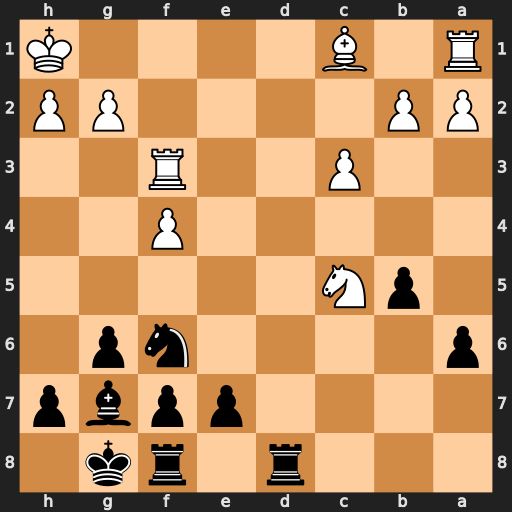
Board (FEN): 3r1rk1/4ppbp/p4np1/1pN5/5P2/2P2R2/PP4PP/R1B4K
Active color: b
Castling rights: -
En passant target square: -
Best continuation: Rd1+ Rf1 Rxf1#